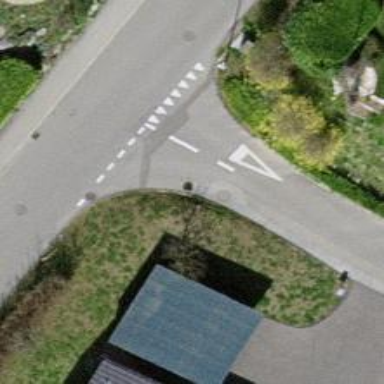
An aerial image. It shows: Road with "give way" sign.